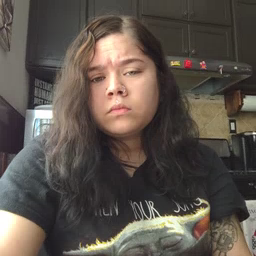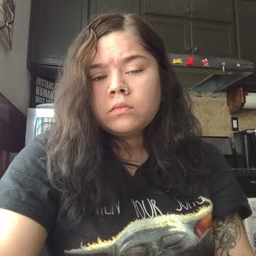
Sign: up